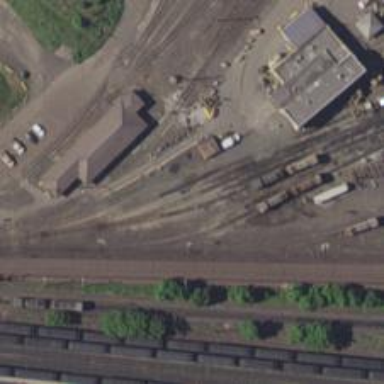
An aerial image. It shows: Rail spur service.